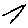
Label: bird